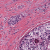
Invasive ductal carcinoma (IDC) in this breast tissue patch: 0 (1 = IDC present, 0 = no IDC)